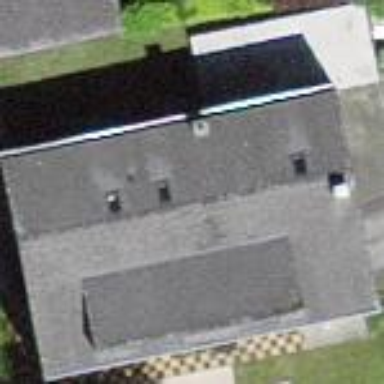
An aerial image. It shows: Residential building.